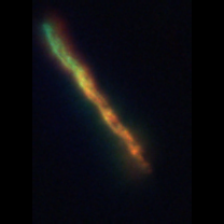
Taxon: Psuedo-nitzschia
Group: Diatoms